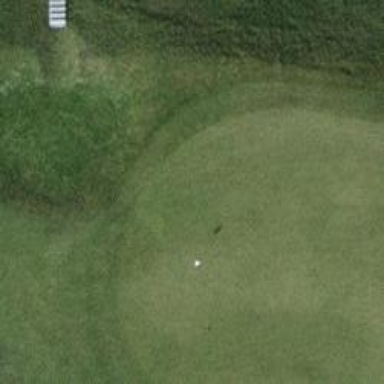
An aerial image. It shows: View of golf hole.